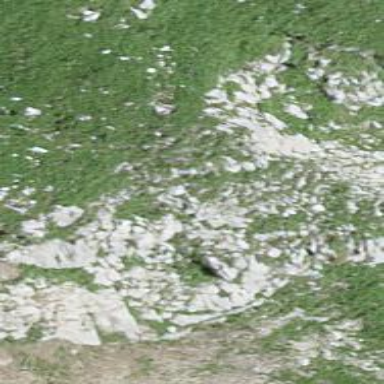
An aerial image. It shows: Cliff in nature.